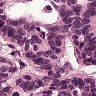
Metastatic tissue present: yes